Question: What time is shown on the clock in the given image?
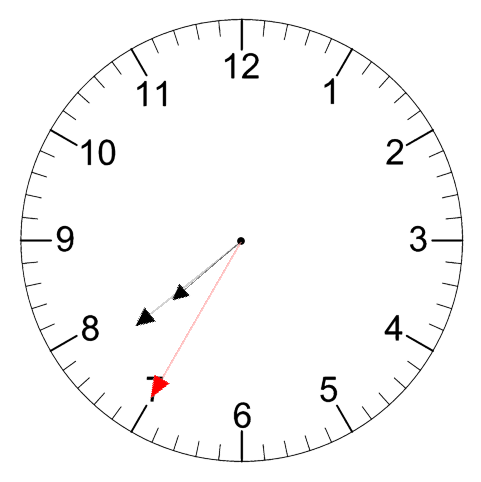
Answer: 07:38:35